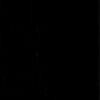
Label: not_dusty